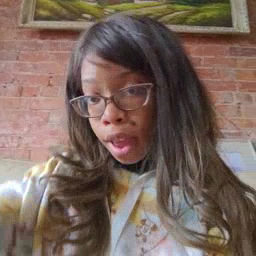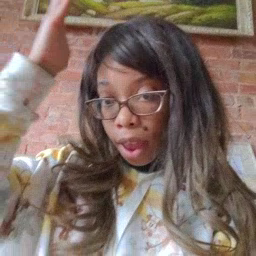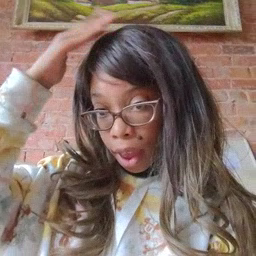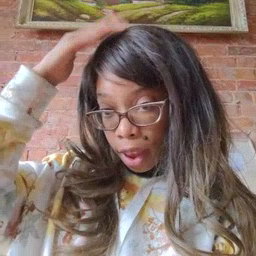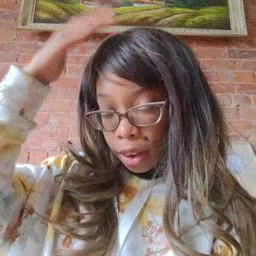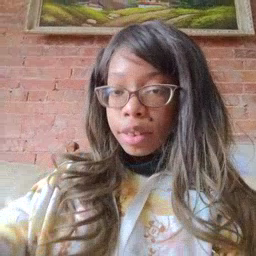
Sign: hat